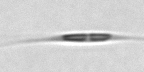
Label: Cylindrotheca